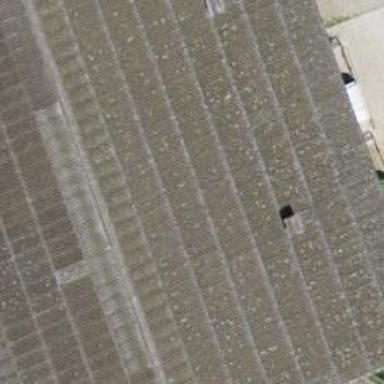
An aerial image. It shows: Rural barn.